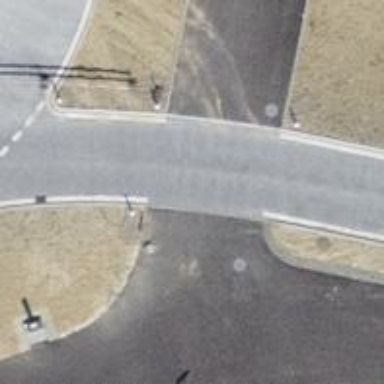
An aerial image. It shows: Unmarked road crossing.